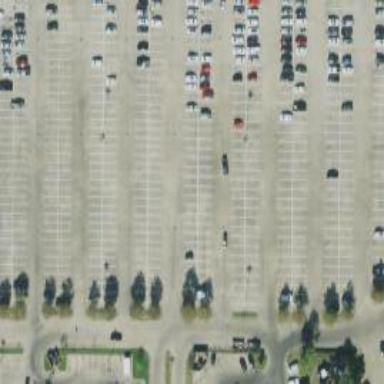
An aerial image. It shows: Parking space is available.